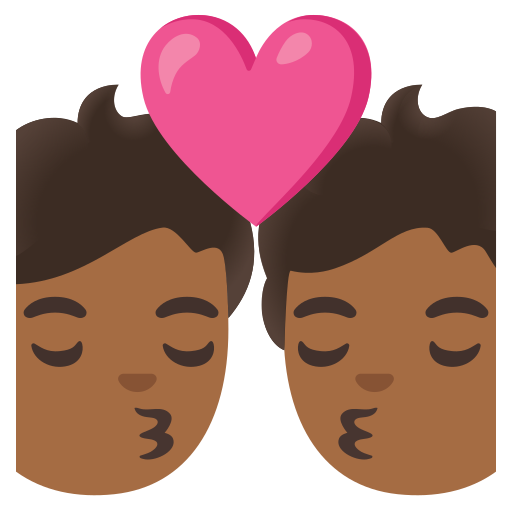
Emoji: 💏🏾